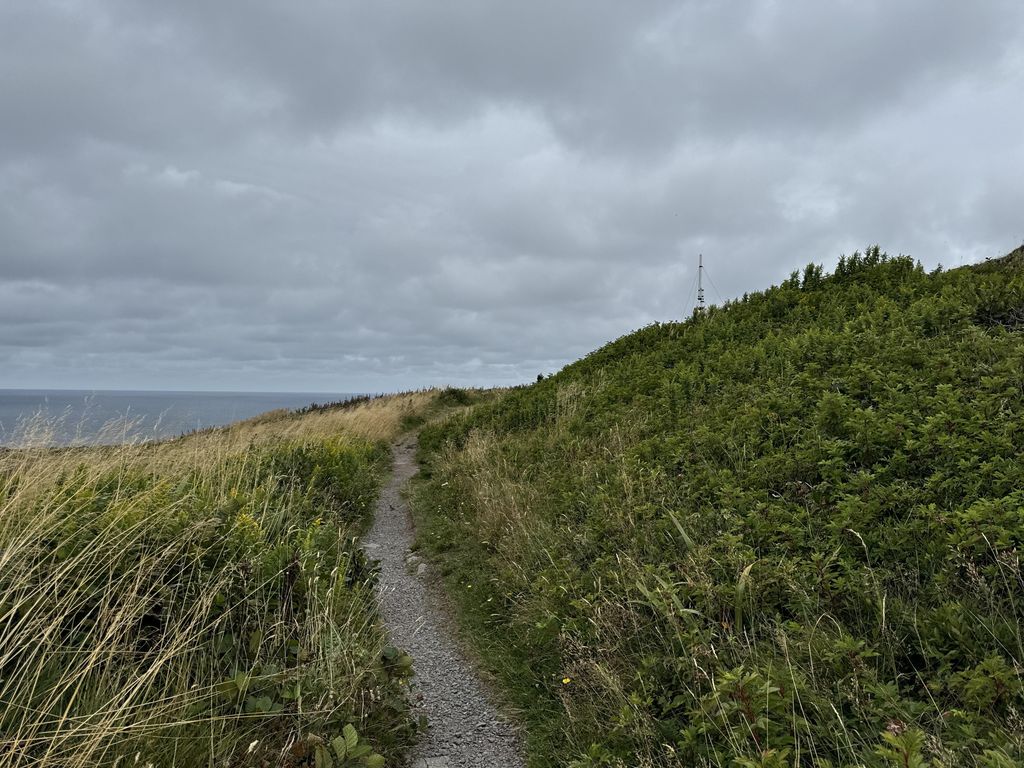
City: st_johns